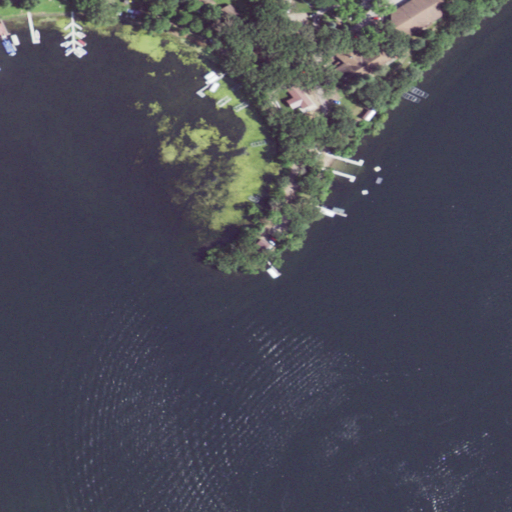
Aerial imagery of cape in Iowa named Breezy Point containing open water, herbaceous wetlands, mixed forest, deciduous forest, open development, low intensity development, grassland, and medium intensity development